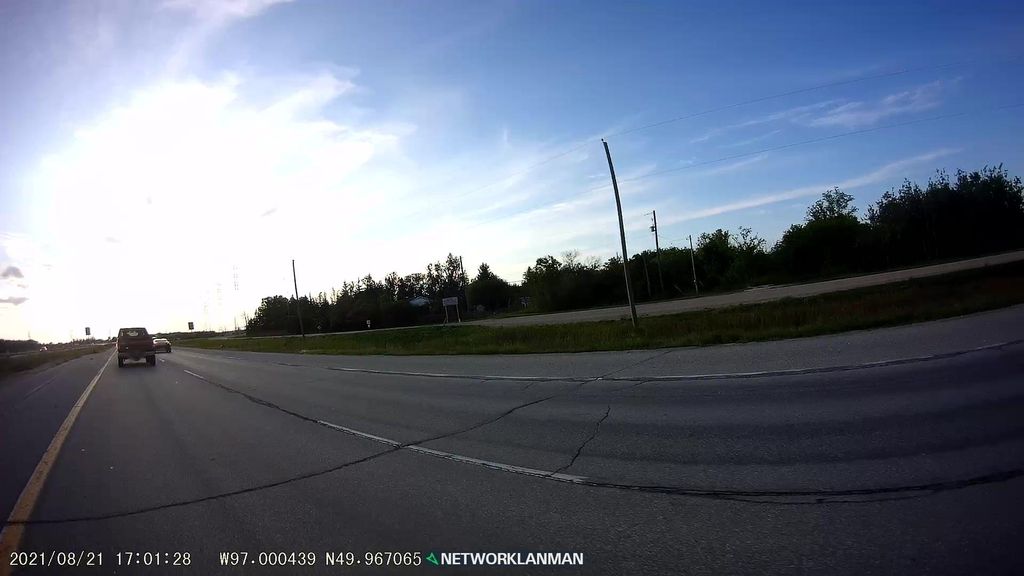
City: winnipeg